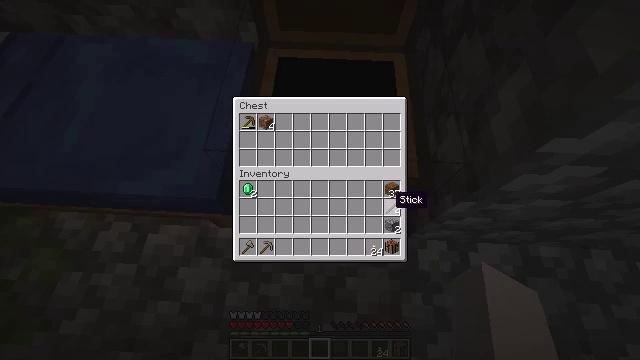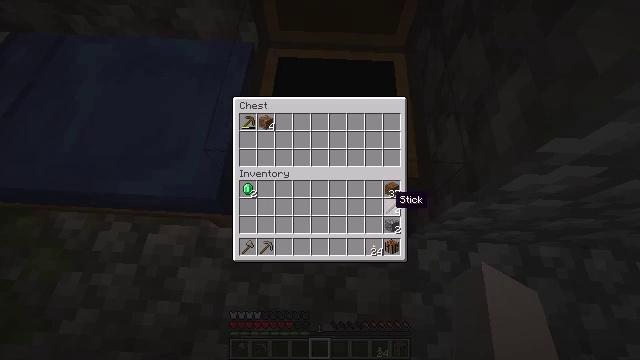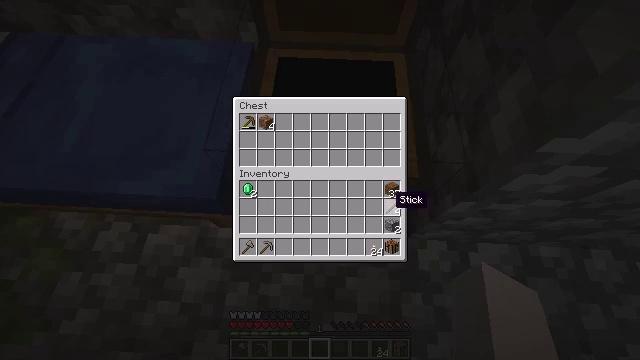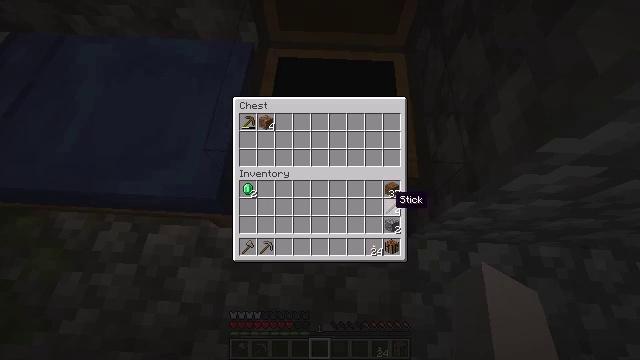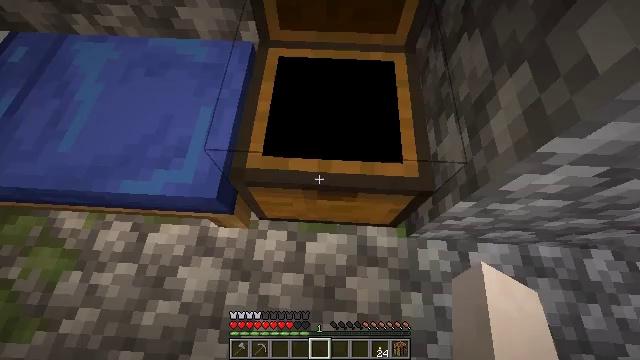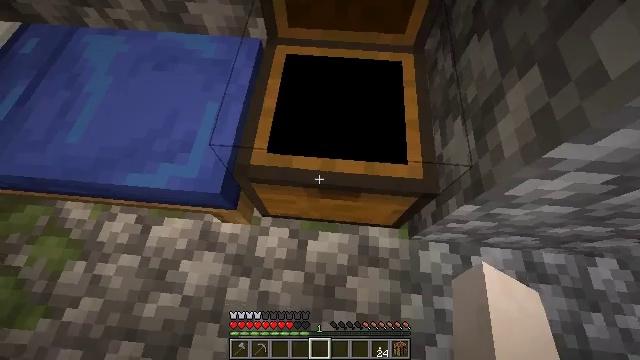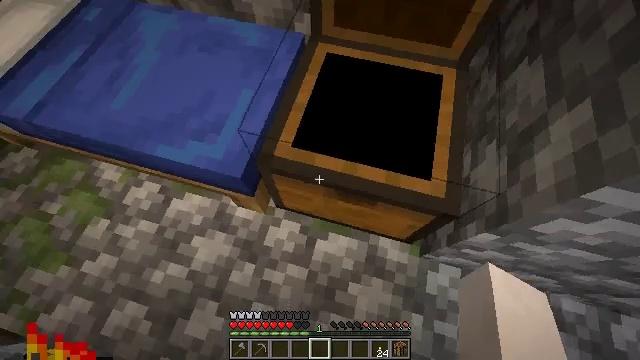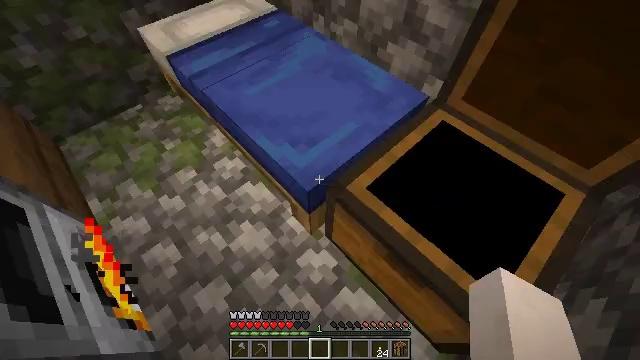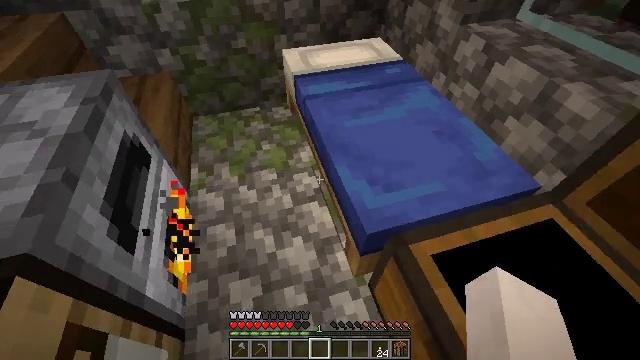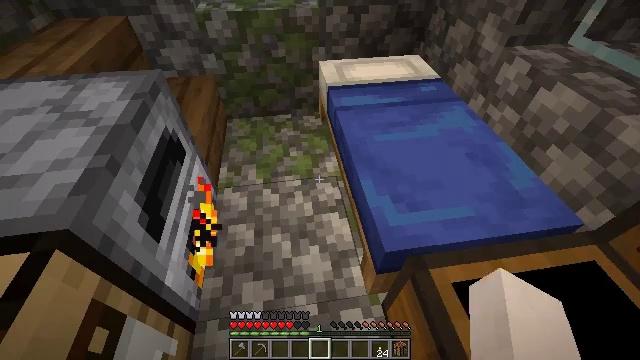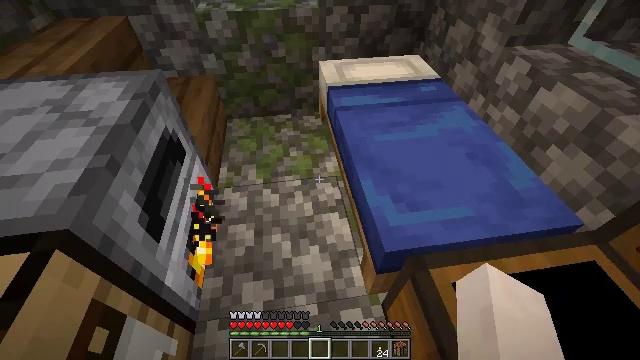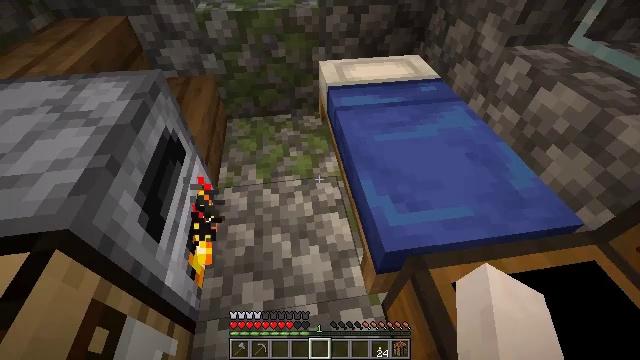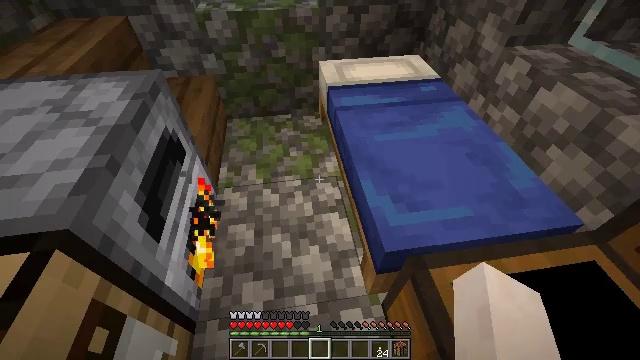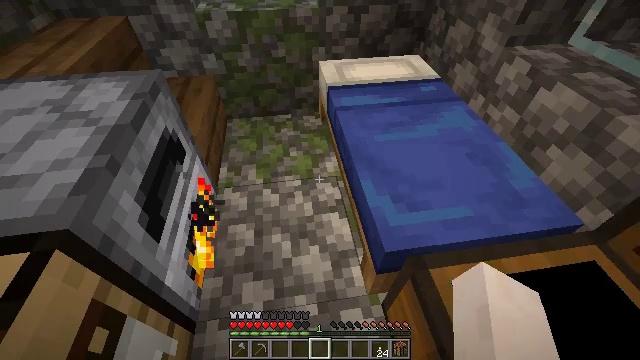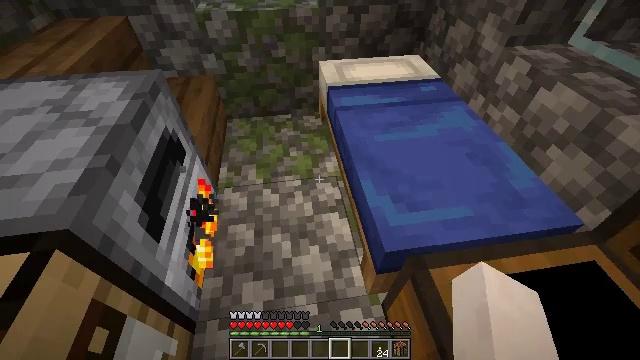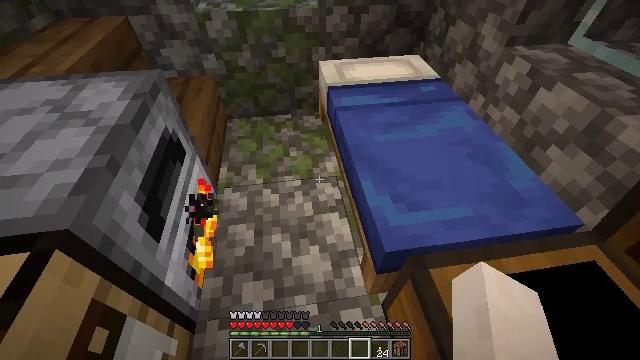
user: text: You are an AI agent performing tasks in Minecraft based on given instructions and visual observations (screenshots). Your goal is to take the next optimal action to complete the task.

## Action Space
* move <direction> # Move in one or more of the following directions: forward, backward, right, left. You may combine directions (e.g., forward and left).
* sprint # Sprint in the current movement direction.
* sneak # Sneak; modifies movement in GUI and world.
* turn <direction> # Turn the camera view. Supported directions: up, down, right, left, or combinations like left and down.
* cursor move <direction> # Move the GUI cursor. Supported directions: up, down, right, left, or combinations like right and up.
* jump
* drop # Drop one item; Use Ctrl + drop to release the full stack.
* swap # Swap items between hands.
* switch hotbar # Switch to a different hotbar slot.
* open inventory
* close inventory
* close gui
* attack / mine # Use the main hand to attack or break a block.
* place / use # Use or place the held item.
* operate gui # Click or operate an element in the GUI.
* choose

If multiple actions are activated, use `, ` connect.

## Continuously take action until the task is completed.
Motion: motion action
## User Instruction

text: craft item air
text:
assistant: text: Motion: sneak
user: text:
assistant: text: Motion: sneak
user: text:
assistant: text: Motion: no_op
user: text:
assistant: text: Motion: close inventory
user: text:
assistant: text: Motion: turn left, close inventory
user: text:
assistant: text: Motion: turn left, close inventory
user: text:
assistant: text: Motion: turn left and up
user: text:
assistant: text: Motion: turn left and up
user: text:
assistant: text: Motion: turn left and up
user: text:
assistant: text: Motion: no_op
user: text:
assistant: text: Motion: no_op
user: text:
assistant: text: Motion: no_op
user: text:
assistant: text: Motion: no_op
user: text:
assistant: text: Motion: no_op
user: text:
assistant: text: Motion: no_op
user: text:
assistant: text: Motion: no_op
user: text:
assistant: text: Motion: no_op
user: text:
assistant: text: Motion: no_op
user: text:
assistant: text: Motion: no_op
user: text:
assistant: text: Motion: no_op
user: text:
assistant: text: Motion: no_op
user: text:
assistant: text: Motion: no_op
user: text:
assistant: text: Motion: turn right
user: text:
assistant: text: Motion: turn right and down
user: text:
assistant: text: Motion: turn up
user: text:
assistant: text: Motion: turn left and up
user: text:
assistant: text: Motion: turn left and up
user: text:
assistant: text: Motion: no_op
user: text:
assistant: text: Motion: open inventory
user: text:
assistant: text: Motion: open inventory